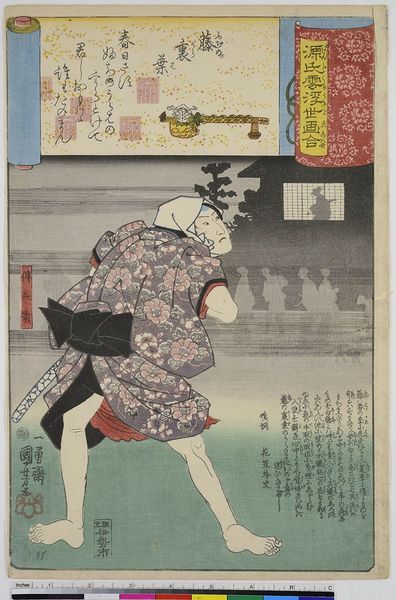
Titel: Fuji no uraba, Blatt 33 aus der Serie: Genji Wolken zusammen mit Ukiyo-e
Künstler: Utagawa Kuniyoshi
Standort: Hamburg
Institution: Museum für Kunst und Gewerbe Hamburg
Schlagwörter: schatten, grün, grau, schwarz, weiss, blüten, rot, schleife, gitter, figur, person, holzschnitt, japan, füsse, gestalt, asien, druckgraphik, druckgrafik, literatur, schriftrolle, zeit, farbholzschnitt, edo, charaktere, reproduktionen, druckerzeugnisse, ukiyo, lit, literarische, genji